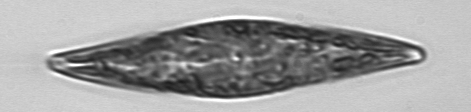
Label: Pleurosigma